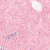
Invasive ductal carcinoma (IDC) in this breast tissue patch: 0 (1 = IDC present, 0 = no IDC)